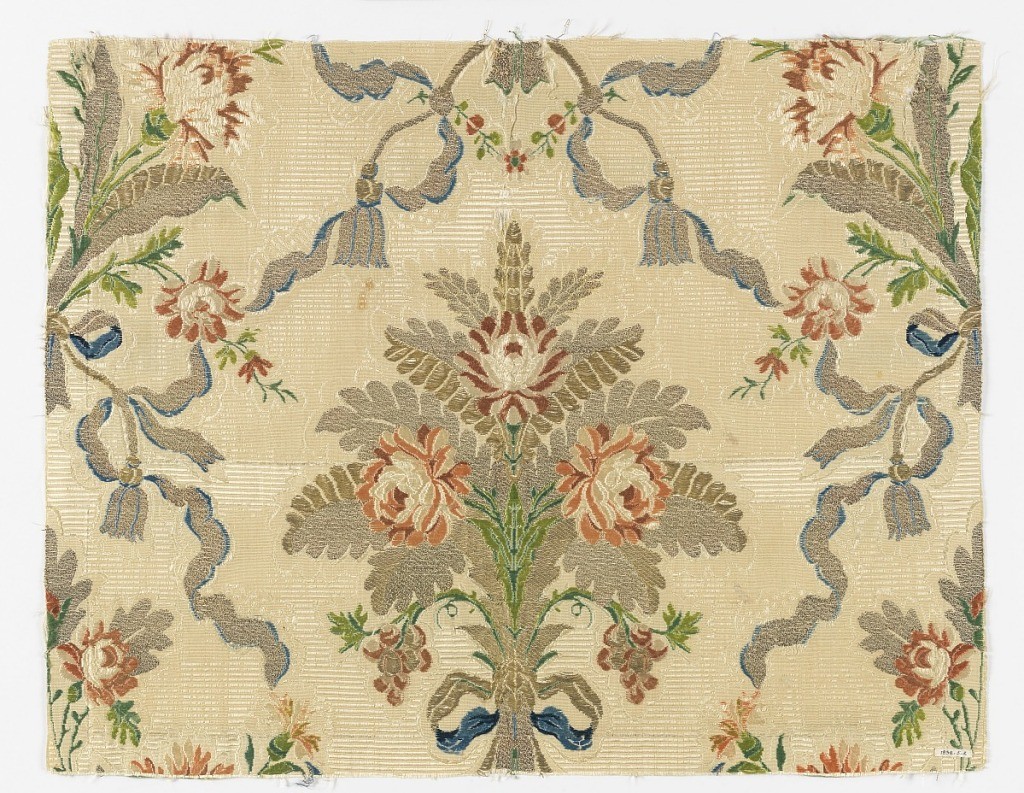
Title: Fragment
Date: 18th century
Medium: silk, metallic yarns Technique: compound weave with discontinuous supplementary weft patterning (brocaded)
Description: Piece of woven silk with a symmetrical design of a bouquet of roses tied with a blue and gold ribbon; festoons of ribbon and tassels surround the bouquet in a diamond lattice. In blue, green, pinks, red, tan and gold metallic on an ivory ground. Secondary ribbed pattern in the ground.